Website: walmart
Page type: address-validator
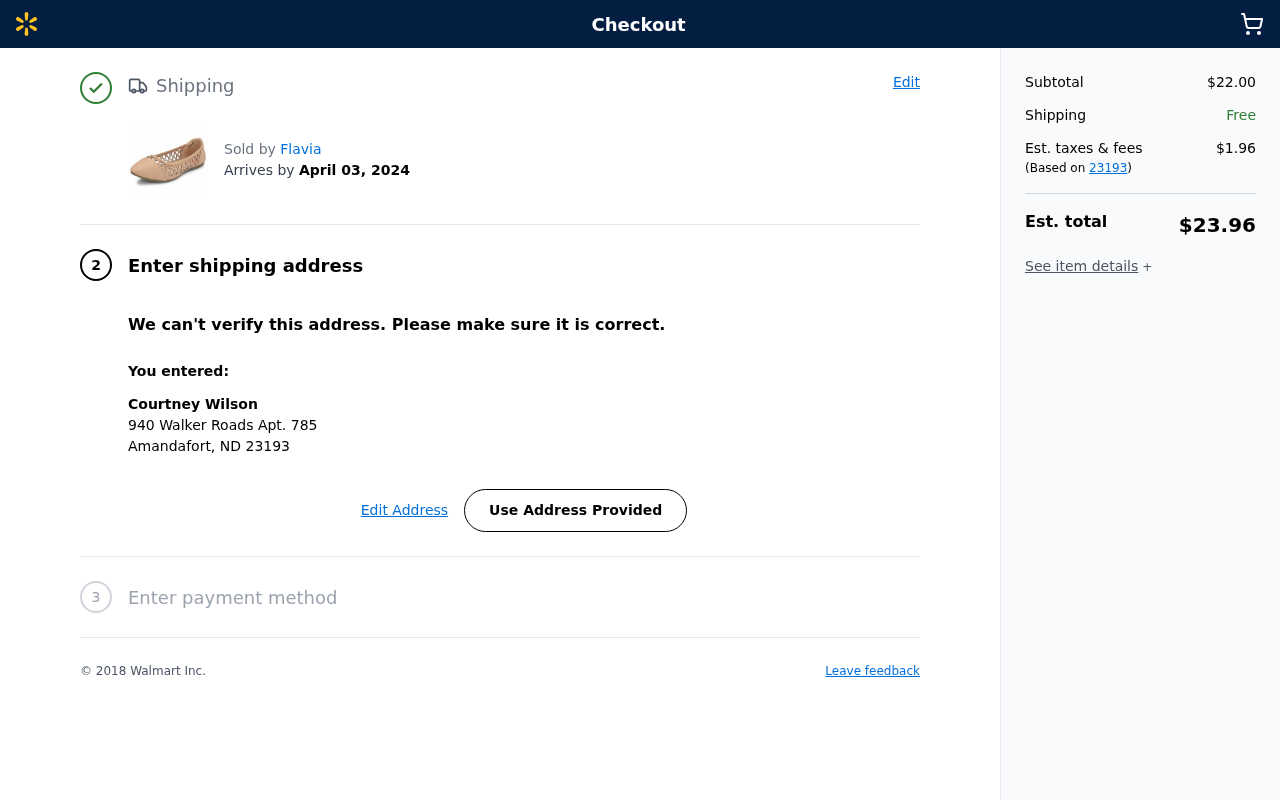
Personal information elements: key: PII_CITY_STATE_ZIP
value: Amandafort, ND 23193
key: PII_FULLNAME
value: Courtney Wilson
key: PII_POSTCODE
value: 23193
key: PII_STREET
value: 940 Walker Roads Apt. 785
Product elements: key: PRODUCT1_BRAND
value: Flavia
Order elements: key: ORDER_DELIVERY_DATE
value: April 03, 2024
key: ORDER_SUBTOTAL
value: $22.00
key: ORDER_SHIPPING_COST
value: Free
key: ORDER_TAX
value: $1.96
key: ORDER_TOTAL
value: $23.96